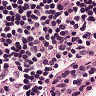
Metastatic tissue present: no